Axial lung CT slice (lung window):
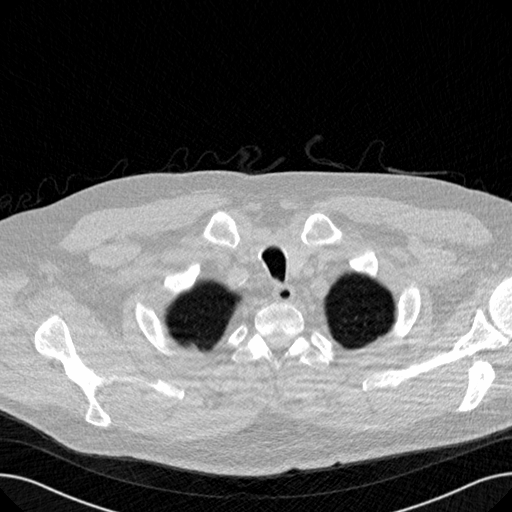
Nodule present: no